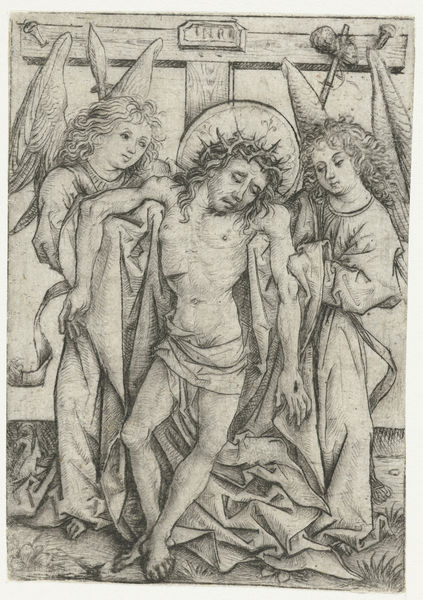
Titel: Het lichaam van Christus ondersteund door twee engelen
Künstler: Meester van het Amsterdamse Kabinet
Standort: Amsterdam
Institution: Rijksmuseum
Schlagwörter: flügel, zeichnung, gras, tuch, falten, gewand, engel, lanze, nagel, nägel, kreuz, druck, kranz, heiligenschein, jesus, kreuzabnahme, kreuzigung, wundmale, leiden, dornen, schwamm, dornenkrone, inri